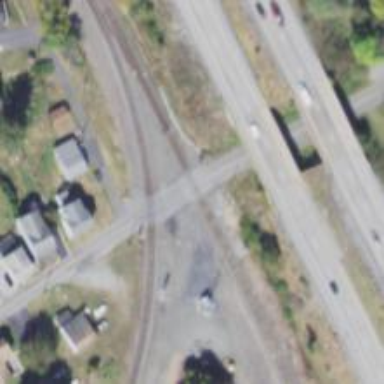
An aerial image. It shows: Railway level crossing.